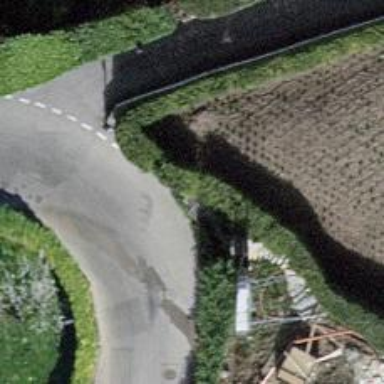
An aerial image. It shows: Set of steps on the road.